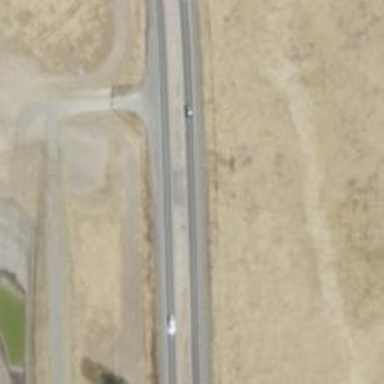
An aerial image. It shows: Tertiary link road.